Aerial crown-view tile of a tropical tree (Barro Colorado Island, Panama), acquired 20241014:
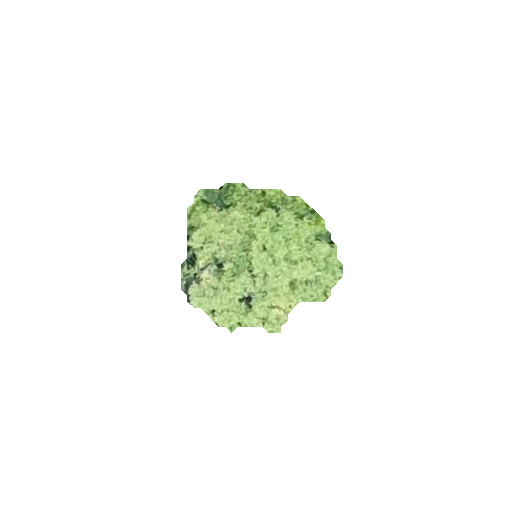
Species: Alseis blackiana
GBIF accepted scientific name: Alseis blackiana
Crown area: 27.535 m²